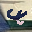
Label: 4